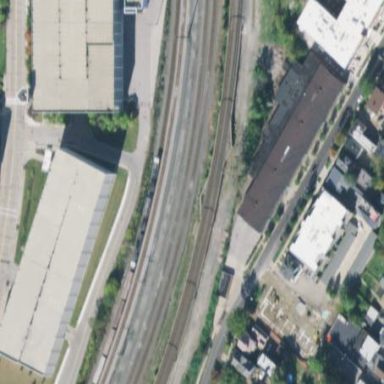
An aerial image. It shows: Railway area.